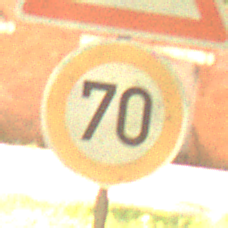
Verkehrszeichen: Geschwindigkeit70
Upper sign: KurveRechts
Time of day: Midday
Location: Outdoor (Nature)
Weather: PartlyCloudy
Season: NotSpecified
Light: Natural